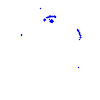
Particle: proton